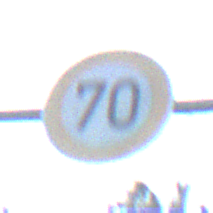
Verkehrszeichen: Geschwindigkeit70
Umgebung: Outdoor, Nature
Tageszeit: MorningAfternoon
Wetter: PartlyCloudy
Licht: Natural
Jahreszeit: NotSpecified
Kontrast: MediumContrast